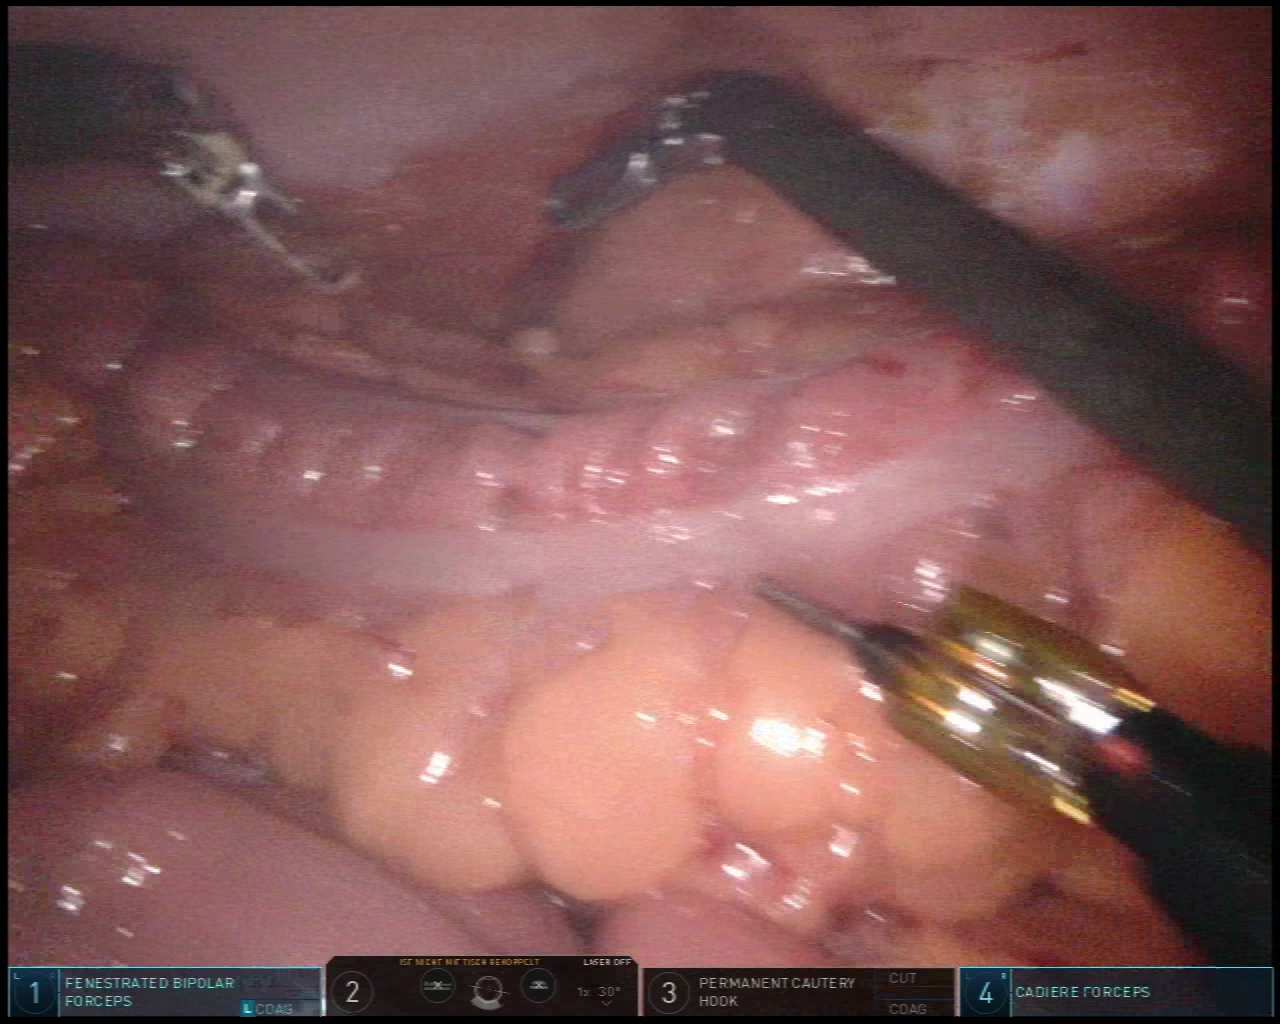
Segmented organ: abdominal_wall
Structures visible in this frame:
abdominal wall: yes
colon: yes
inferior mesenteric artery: no
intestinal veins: no
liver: no
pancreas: no
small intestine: yes
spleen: no
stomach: no
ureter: no
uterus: no
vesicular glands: no